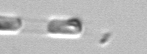
Label: Skeletonema